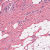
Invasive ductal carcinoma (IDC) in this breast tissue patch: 0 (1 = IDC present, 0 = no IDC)